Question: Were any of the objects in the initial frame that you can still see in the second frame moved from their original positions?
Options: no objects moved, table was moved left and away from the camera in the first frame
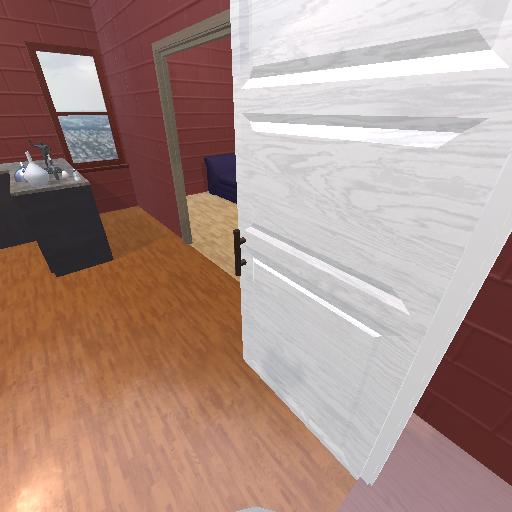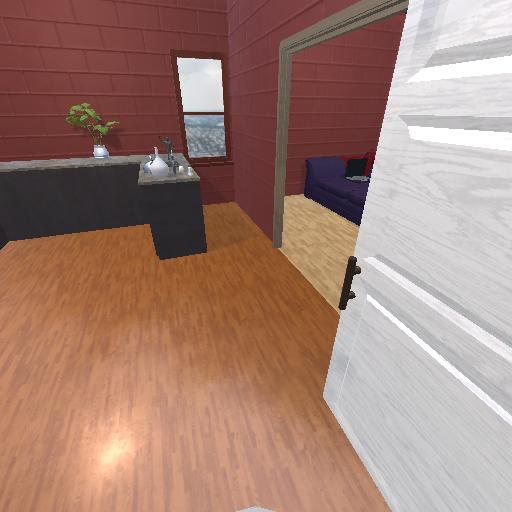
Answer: no objects moved